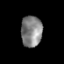
Tissue: prostate
Cell type: Myeloid cells
Senescence score: 0.349
Nuclear area (px): 638
Mean DAPI intensity: 132.436